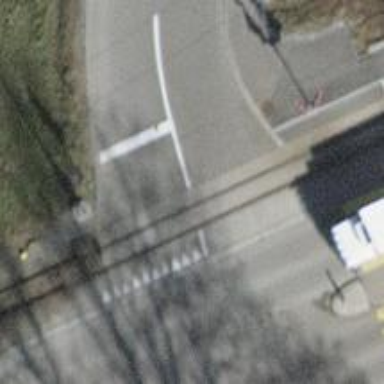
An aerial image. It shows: Railway level crossing.